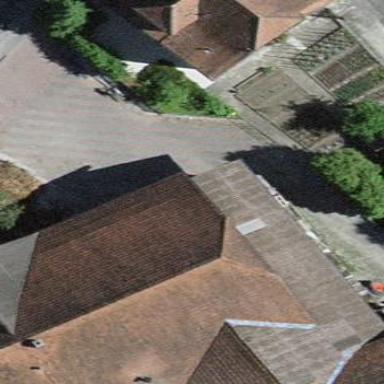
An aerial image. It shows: Farm building.